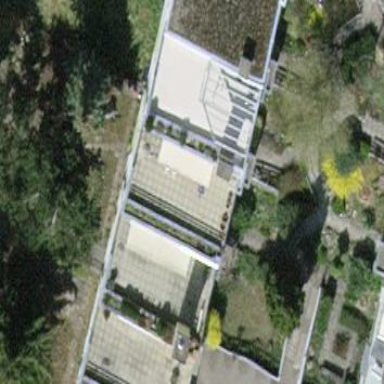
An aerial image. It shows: Terrace building.